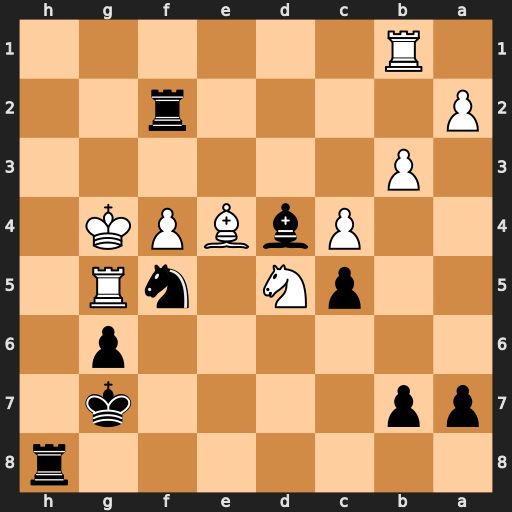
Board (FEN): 7r/pp4k1/6p1/2pN1nR1/2PbBPK1/1P6/P4r2/1R6
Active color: b
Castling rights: -
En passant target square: -
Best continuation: Rh4#